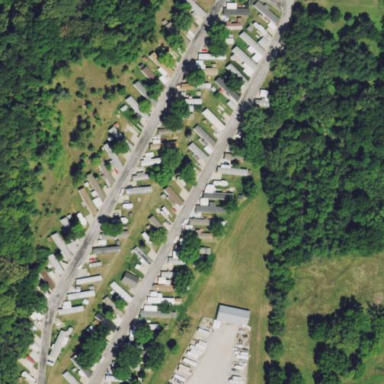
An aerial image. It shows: Residential area designated as trailer park.